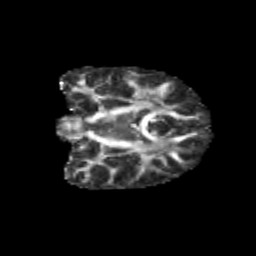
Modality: FA
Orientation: coronal
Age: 13
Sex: female
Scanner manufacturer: siemens
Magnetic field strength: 3 T
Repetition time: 3.8 s
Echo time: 0.07 s